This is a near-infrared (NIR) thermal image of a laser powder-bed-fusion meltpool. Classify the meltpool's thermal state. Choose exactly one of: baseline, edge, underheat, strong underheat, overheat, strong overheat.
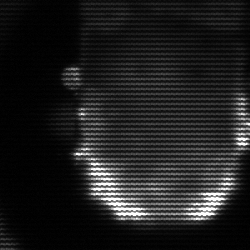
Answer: baseline